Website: crate-barrel
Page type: receipt
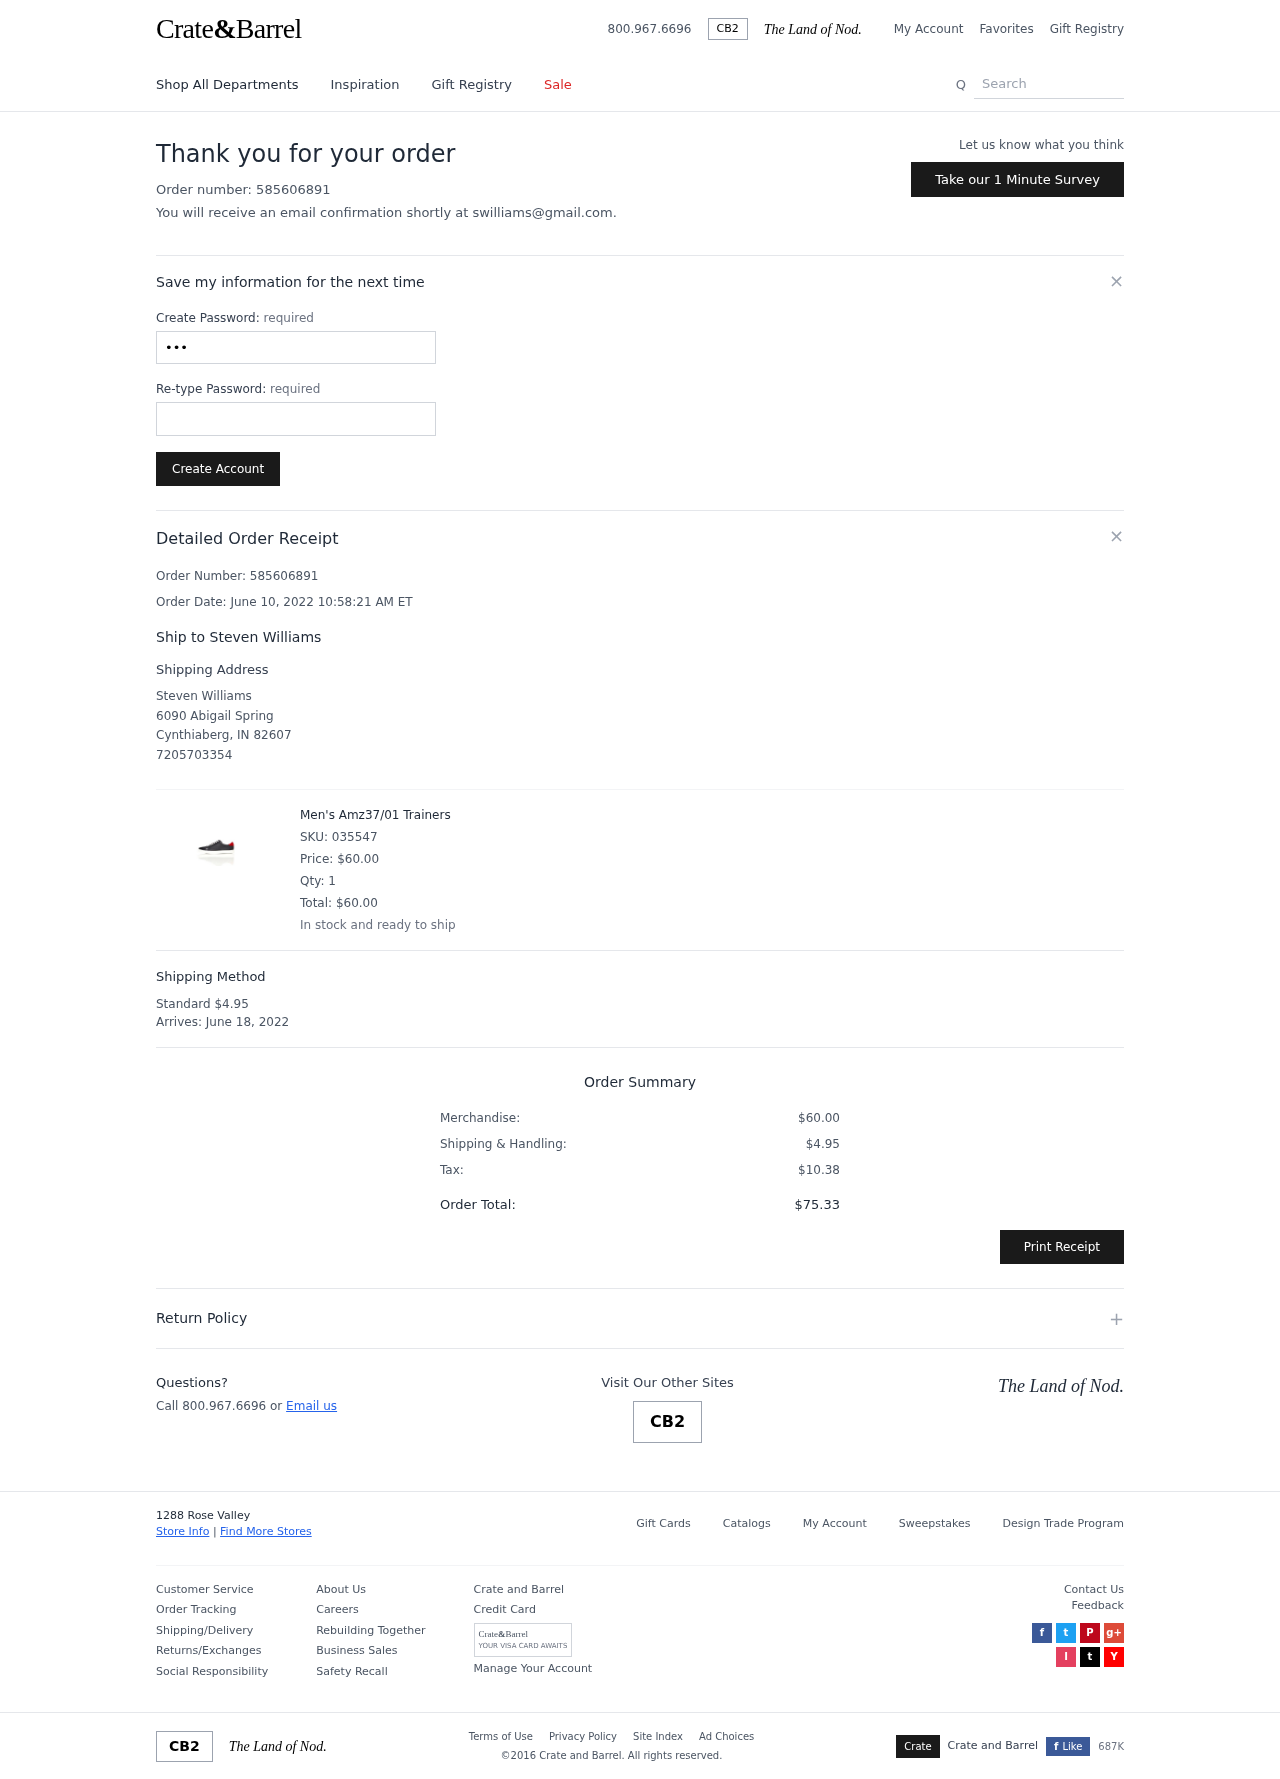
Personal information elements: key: PII_CITY
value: Cynthiaberg
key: PII_EMAIL
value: swilliams@gmail.com
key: PII_FULLNAME
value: Steven Williams
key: PII_FULLNAME
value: Ship to Steven Williams
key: PII_PHONE
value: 7205703354
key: PII_POSTCODE
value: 82607
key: PII_STATE_ABBR
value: IN
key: PII_STREET
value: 6090 Abigail Spring
Product elements: key: PRODUCT1_NAME
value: Men's Amz37/01 Trainers
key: PRODUCT1_PRICE
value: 60
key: PRODUCT1_QUANTITY
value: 1
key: PRODUCT1_SKU
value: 035547
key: PRODUCT1_TOTAL
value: $60.00
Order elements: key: ORDER_ID
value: Order Number: 585606891
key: ORDER_ID
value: Order number: 585606891
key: ORDER_DATE
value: Order Date: June 10, 2022 10:58:21 AM ET
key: ORDER_SHIPPING_COST
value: $4.95
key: ORDER_DELIVERY_DATE
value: June 18, 2022
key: ORDER_SUBTOTAL
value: $60.00
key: ORDER_TAX
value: $10.38
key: ORDER_TOTAL
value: $75.33
Search elements: key: HEADER_SEARCH
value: Search